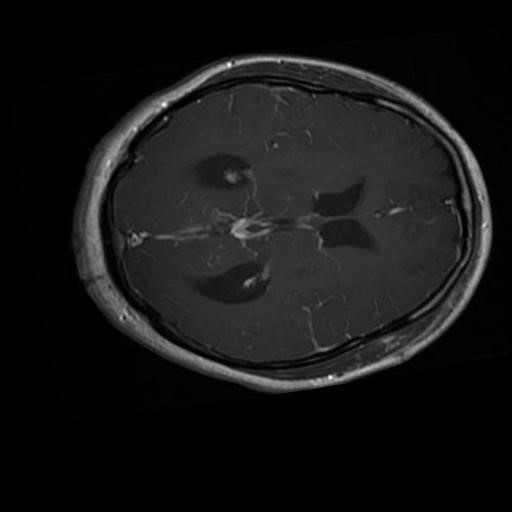
Label: brain_glioma